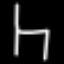
Label: chair